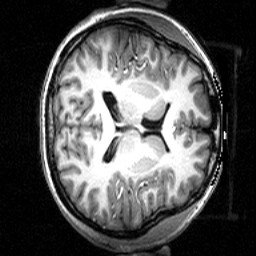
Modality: T1w
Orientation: axial
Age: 20
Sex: female